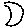
Label: moon